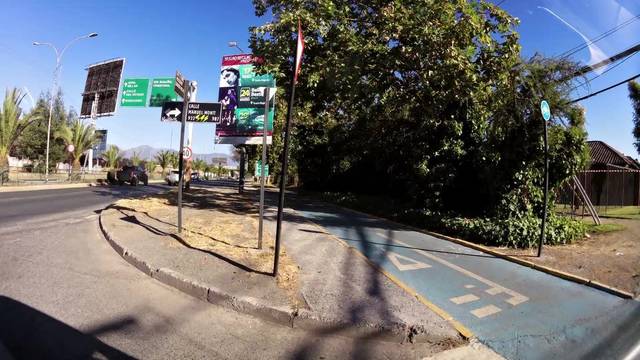
Region: Chile
Coordinates: -34.18, -70.731